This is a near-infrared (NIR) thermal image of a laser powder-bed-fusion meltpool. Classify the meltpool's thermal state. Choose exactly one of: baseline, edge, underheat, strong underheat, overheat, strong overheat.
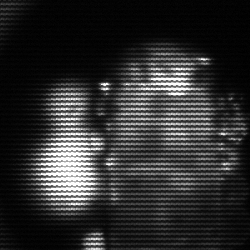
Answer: strong underheat